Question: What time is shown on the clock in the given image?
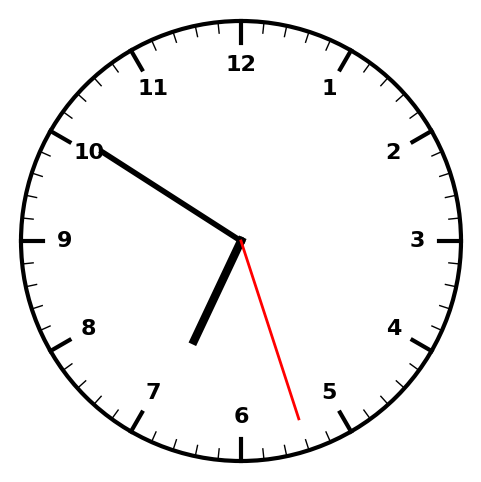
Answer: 06:50:27